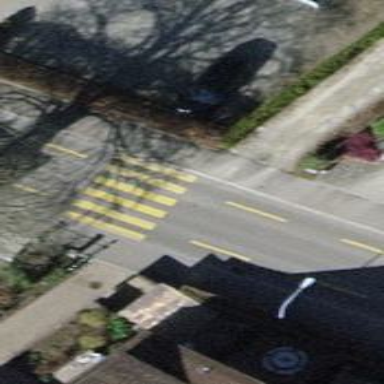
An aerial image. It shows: Uncontrolled zebra crossing on the road.